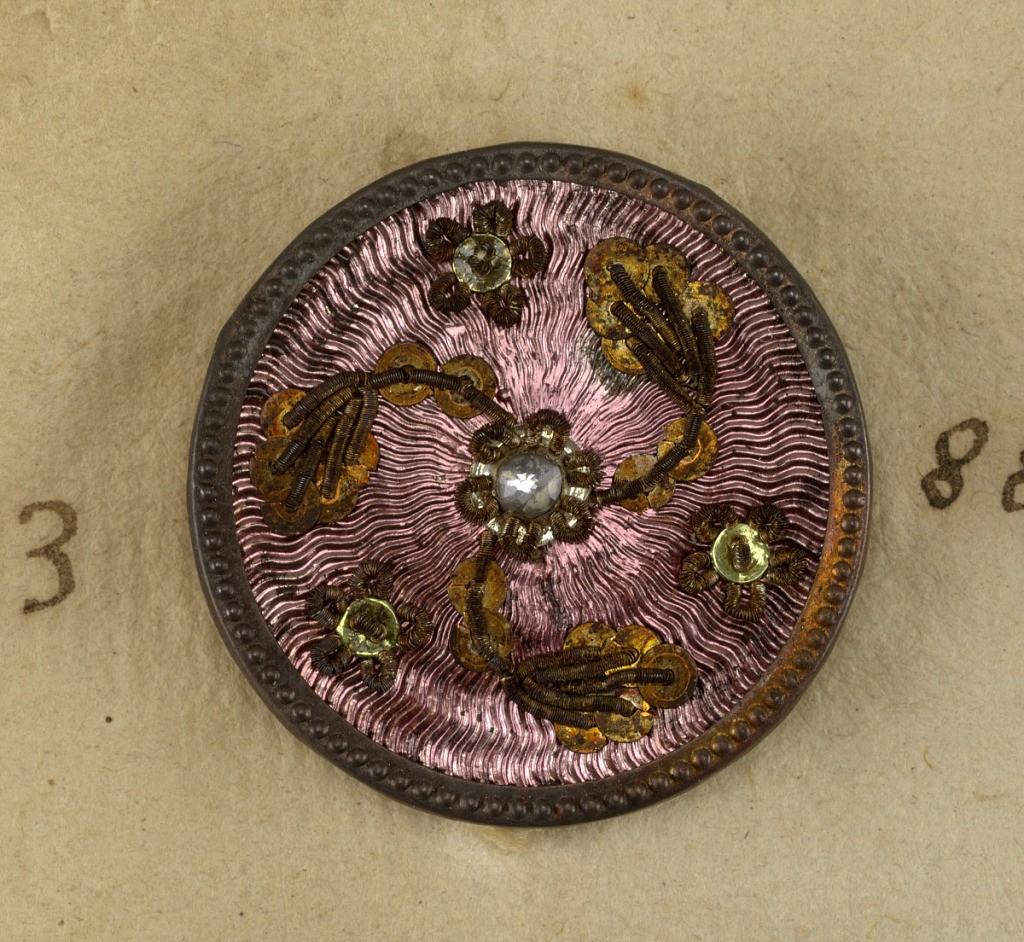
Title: Button
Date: late 18th century
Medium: Paper, metal foil, thread, paillettes
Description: Folding envelope of paper with tie closure; used as a case for ten circular buttons.

On card 14